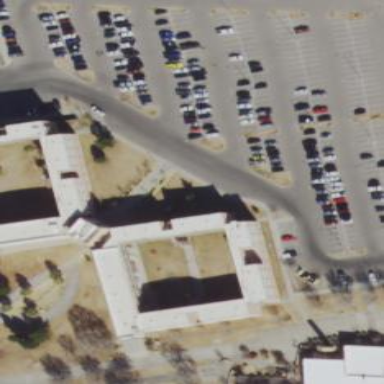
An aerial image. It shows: Parking area.